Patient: sex M, age 62
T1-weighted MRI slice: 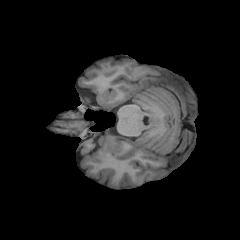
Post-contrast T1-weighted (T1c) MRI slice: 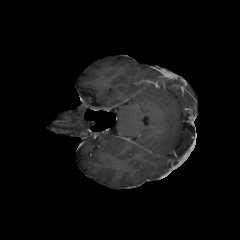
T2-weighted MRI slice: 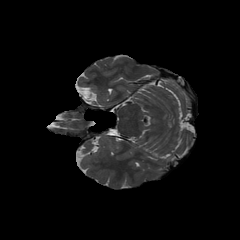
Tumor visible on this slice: no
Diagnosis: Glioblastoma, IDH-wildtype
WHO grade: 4